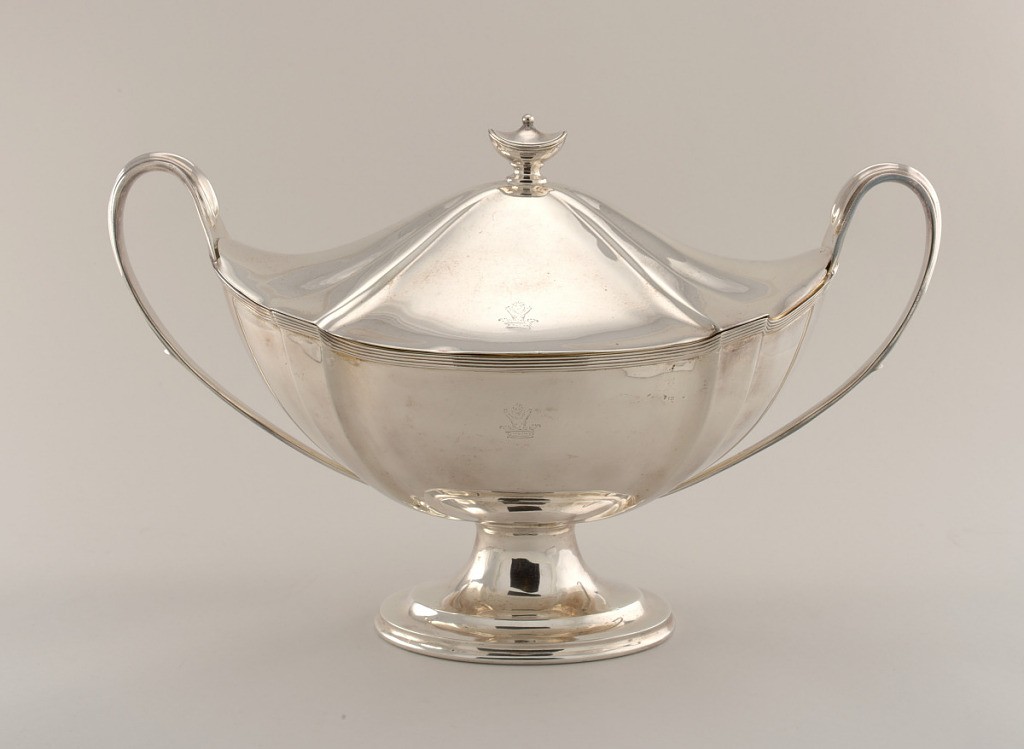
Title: Tureen
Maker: Thomas Bradbury and Son, English, 1795 – 1943
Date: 1923
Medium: silver plated, copper
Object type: tureen
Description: Boat-shaped with stepped oval base; bowl and cover with four raised segmented divisions; urn-shaped finial; high looped handles; threaded upper edge on bowl; bright-cut crest of lion and crown on bowl and cover